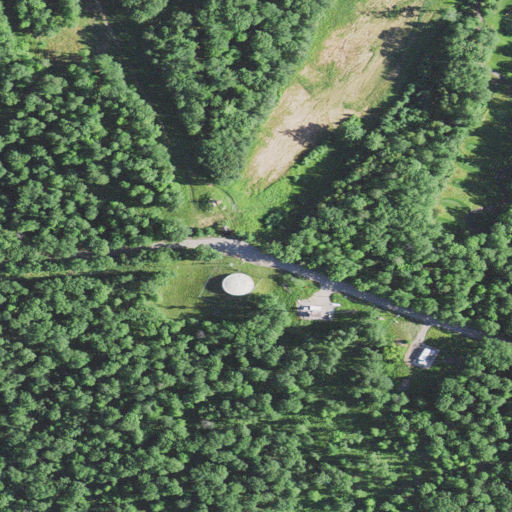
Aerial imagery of mountain in Michigan named Pine Mountain containing deciduous forest, open development, mixed forest, low intensity development, high intensity development, and medium intensity development